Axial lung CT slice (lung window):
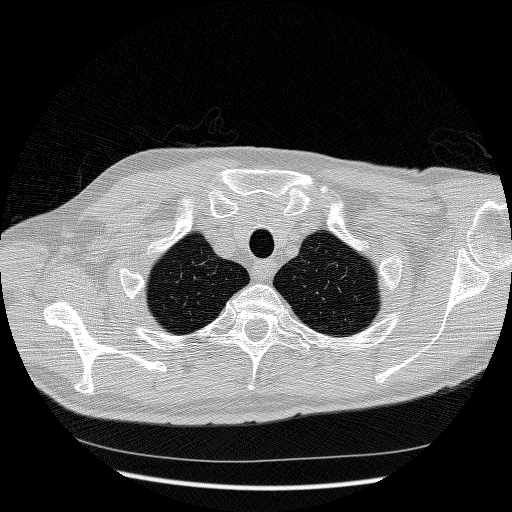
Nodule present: no